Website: lowes
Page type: account-dashboard
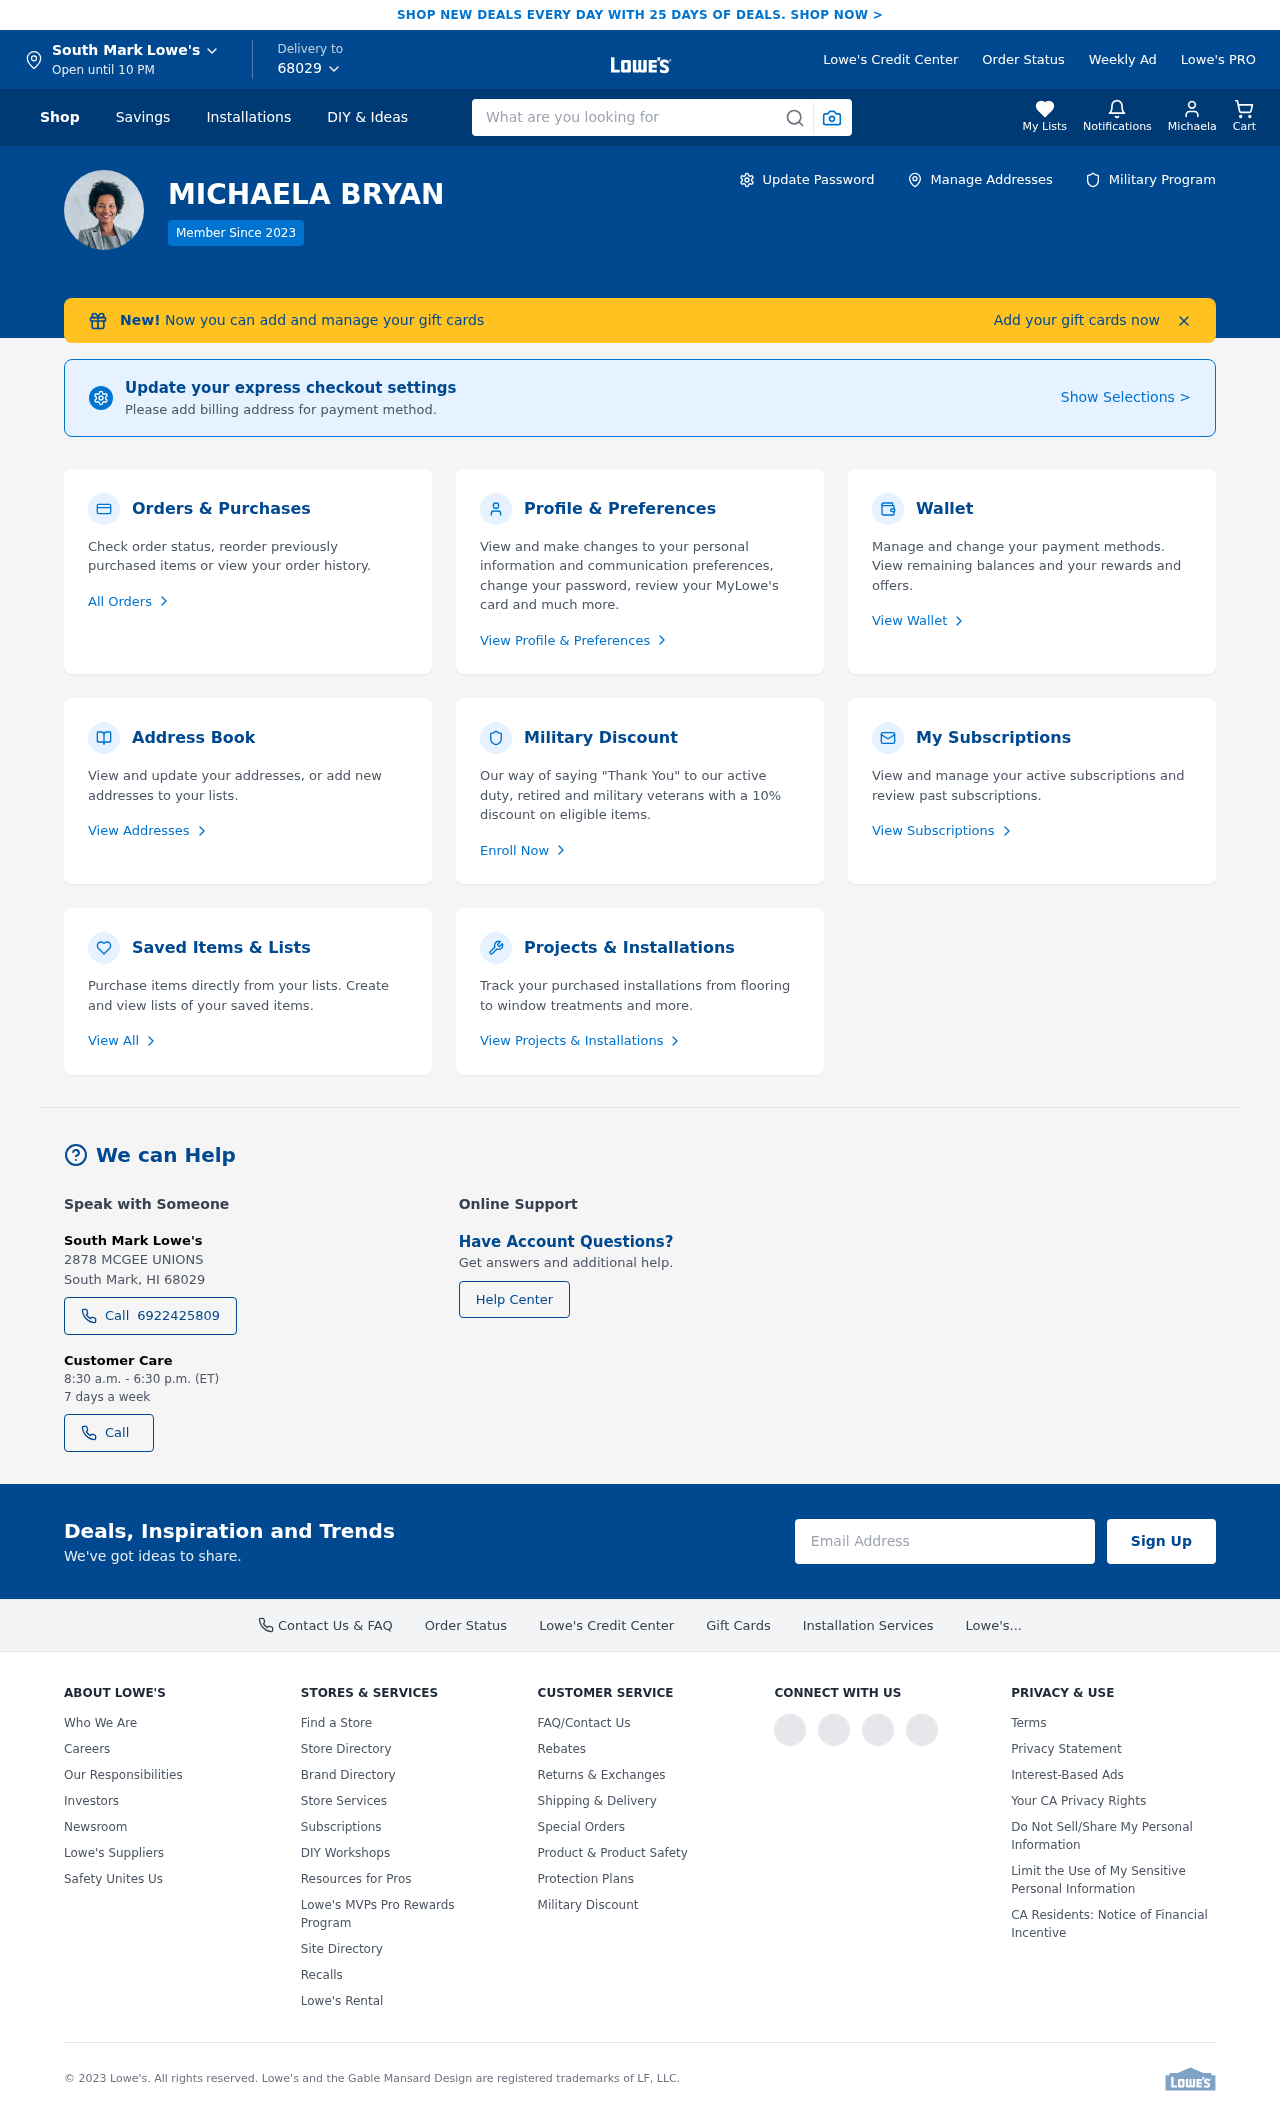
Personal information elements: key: PII_CITY
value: South Mark
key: PII_FIRSTNAME
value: Michaela
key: PII_FULLNAME
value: MICHAELA BRYAN
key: PII_PHONE
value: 6922425809
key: PII_POSTCODE
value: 68029
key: PII_POSTCODE_FULL
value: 68029
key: PII_POSTCODE_NUMERIC
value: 68029
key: PII_CITY2
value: South Mark
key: PII_STREET2
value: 2878 MCGEE UNIONS
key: PII_STATE_ABBR
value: HI
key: PII_CITY_STATE
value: South Mark, HI
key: PII_CITY_STATE_ZIP
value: South Mark, HI 68029
Search elements: key: HEADER_SEARCH
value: What are you looking for